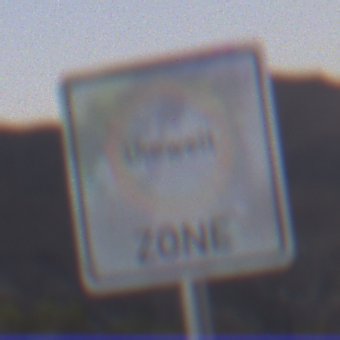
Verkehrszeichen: BeginnUmweltzone
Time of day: Dusk
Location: Outdoor (Nature)
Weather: Clear
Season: NotSpecified
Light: Natural